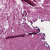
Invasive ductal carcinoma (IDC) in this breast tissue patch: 0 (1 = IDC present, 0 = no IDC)